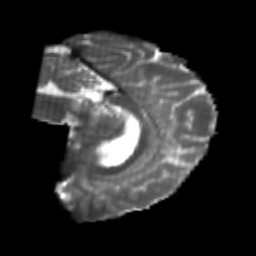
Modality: T2w
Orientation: sagittal
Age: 24
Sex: male
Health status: healthy
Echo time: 0.074 s